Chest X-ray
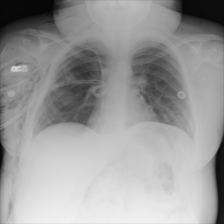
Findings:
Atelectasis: negative
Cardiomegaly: negative
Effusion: negative
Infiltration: negative
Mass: negative
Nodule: negative
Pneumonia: negative
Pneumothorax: positive
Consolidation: negative
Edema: negative
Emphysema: negative
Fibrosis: negative
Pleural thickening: negative
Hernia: negative